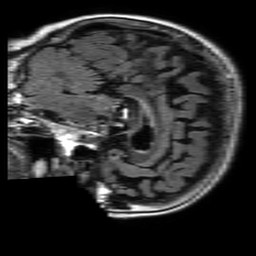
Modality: FLAIR
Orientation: sagittal
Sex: female
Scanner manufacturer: philips
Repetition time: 11 s
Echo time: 0.125 s